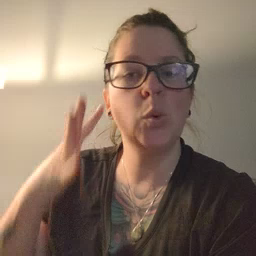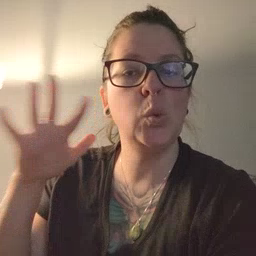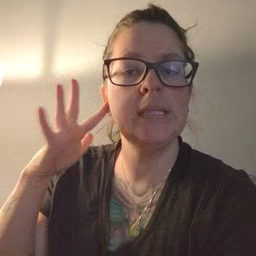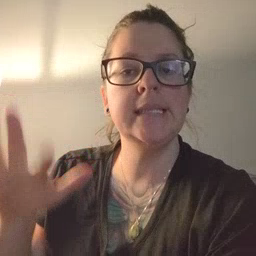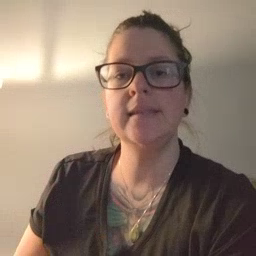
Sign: noisy